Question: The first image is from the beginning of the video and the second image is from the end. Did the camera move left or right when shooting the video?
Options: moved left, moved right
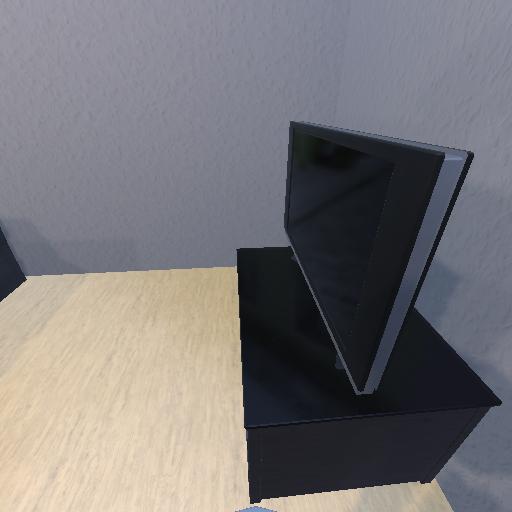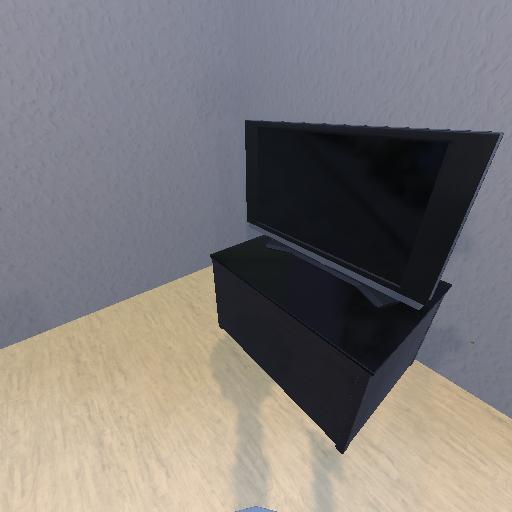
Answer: moved left